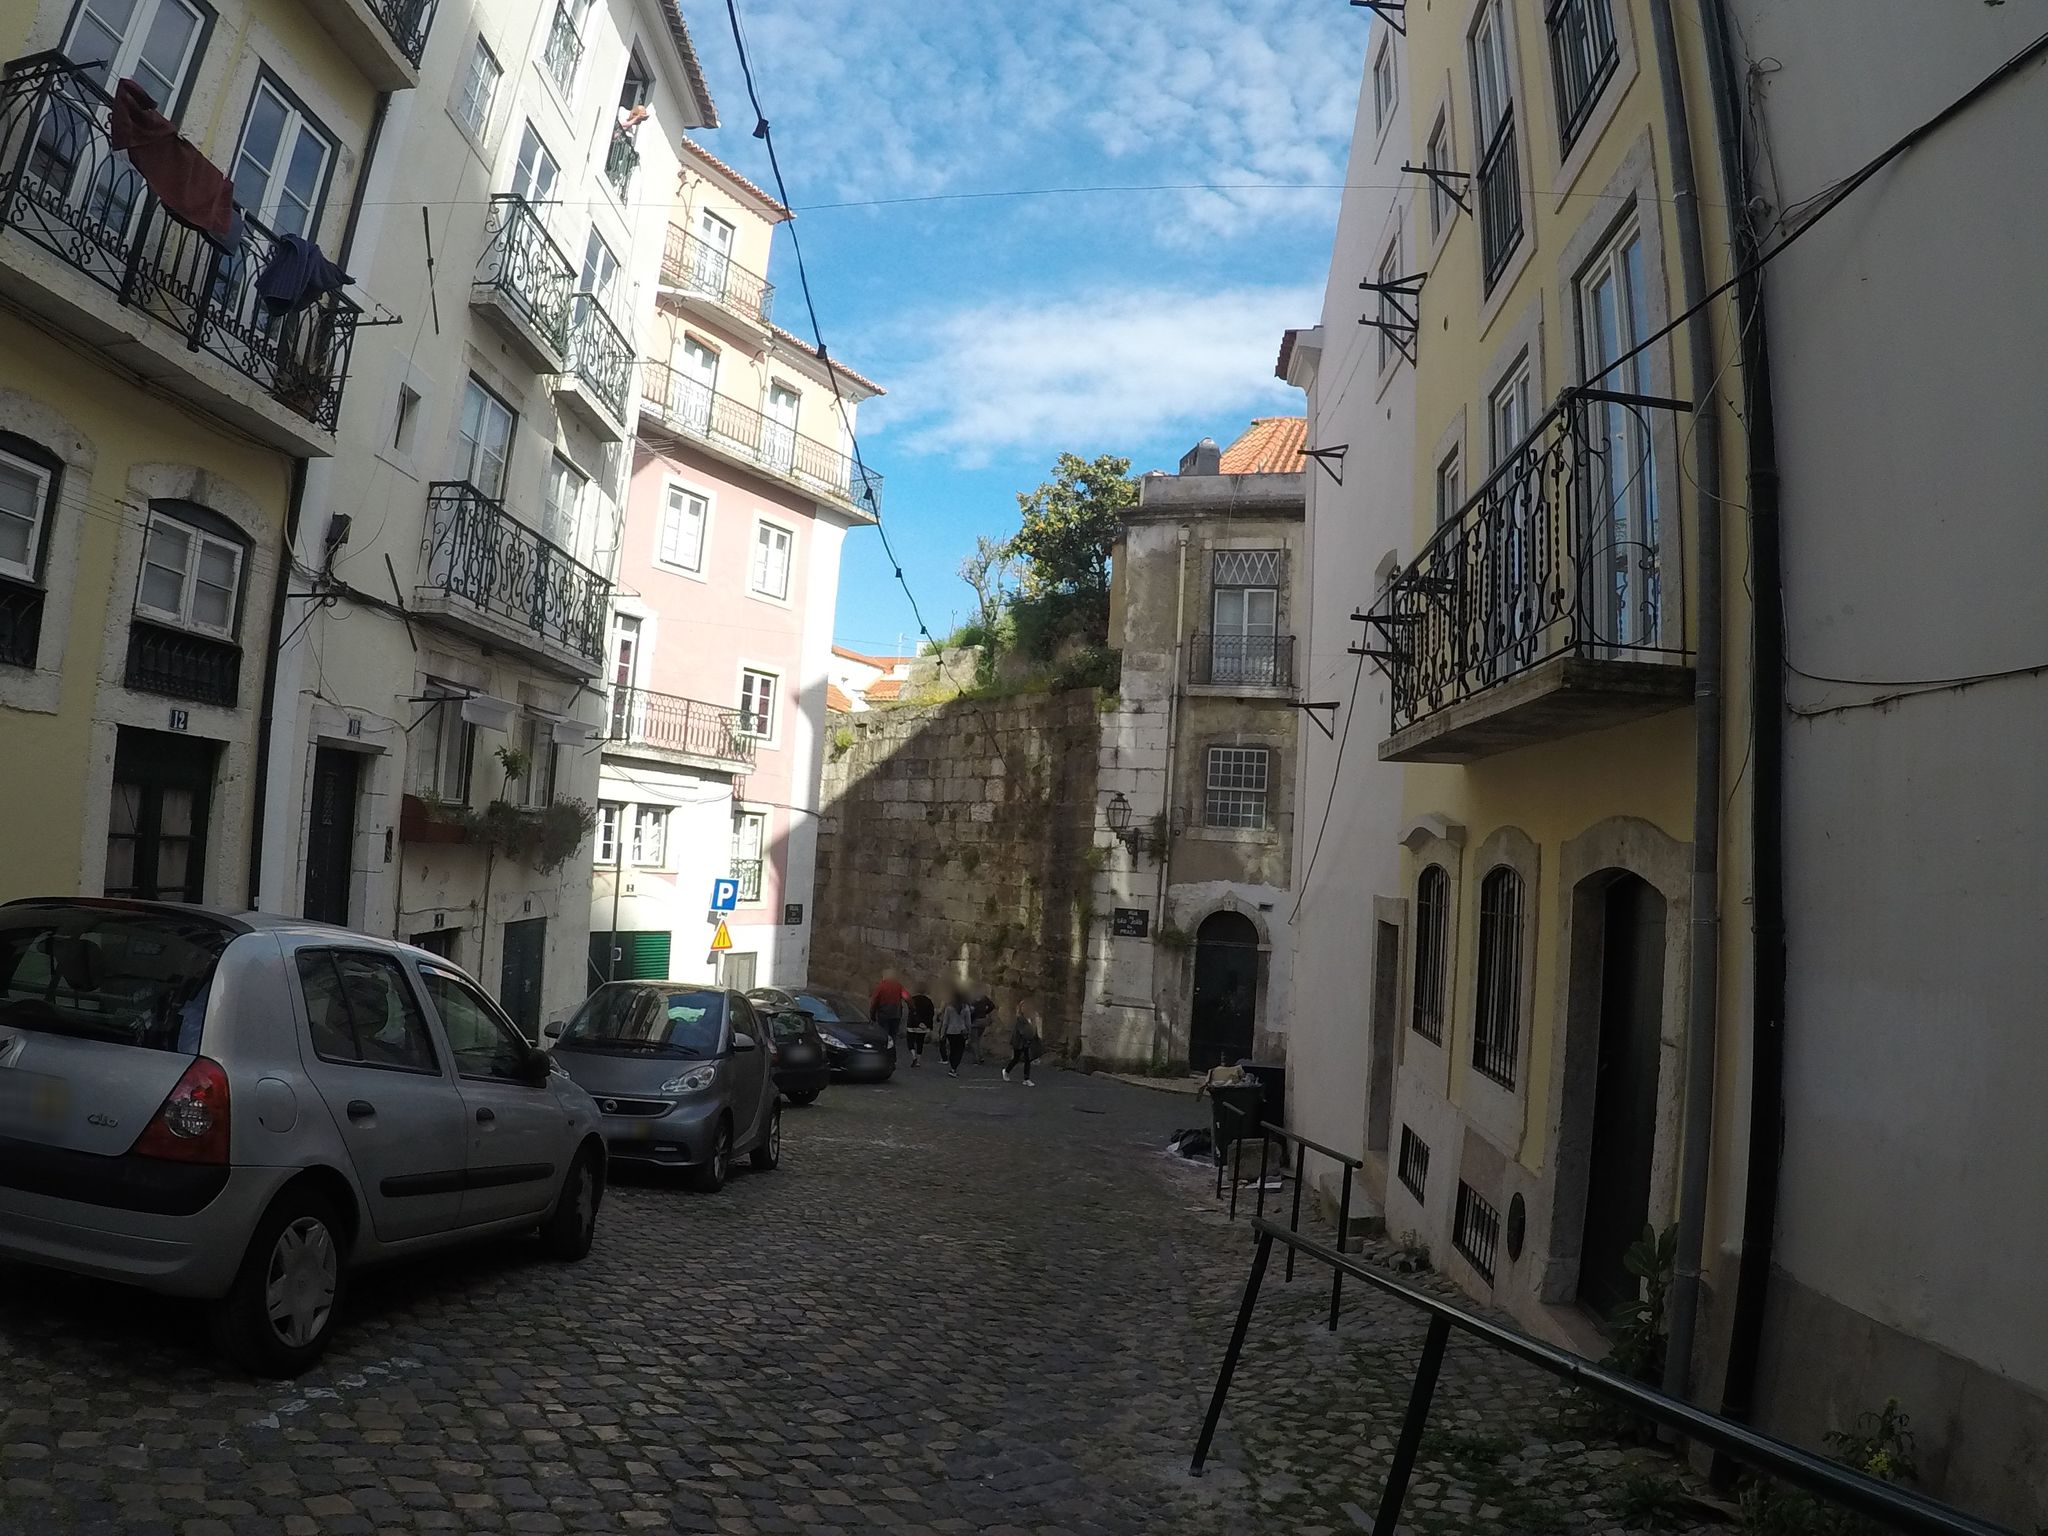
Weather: clear
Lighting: day
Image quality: good
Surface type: walking surface
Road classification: steps, pedestrian
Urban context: urban centre
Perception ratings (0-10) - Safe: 7.77, Lively: 8.55, Beautiful: 6.2, Boring: 3.69, Depressing: 5.05, Wealthy: 8.68